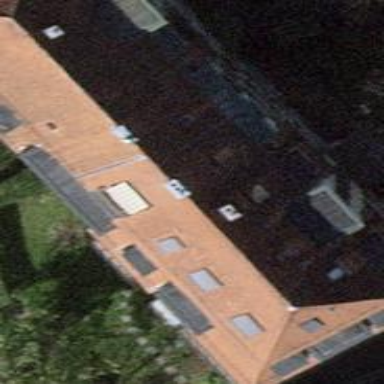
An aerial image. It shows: Building with hipped roof.